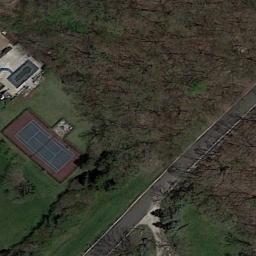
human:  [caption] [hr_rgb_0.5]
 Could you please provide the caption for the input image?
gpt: The tennis court is on the grass next to some trees .

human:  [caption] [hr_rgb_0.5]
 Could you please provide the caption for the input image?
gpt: There is a road beside the tennis court .

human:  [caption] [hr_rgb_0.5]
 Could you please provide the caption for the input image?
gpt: There is a large forest near the tennis court on the lawn .

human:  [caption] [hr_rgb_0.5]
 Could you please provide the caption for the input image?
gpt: There are two tennis courts on the rectangular playground .

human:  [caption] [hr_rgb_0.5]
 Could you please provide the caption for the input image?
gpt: The tennis courts are on a green meadow .